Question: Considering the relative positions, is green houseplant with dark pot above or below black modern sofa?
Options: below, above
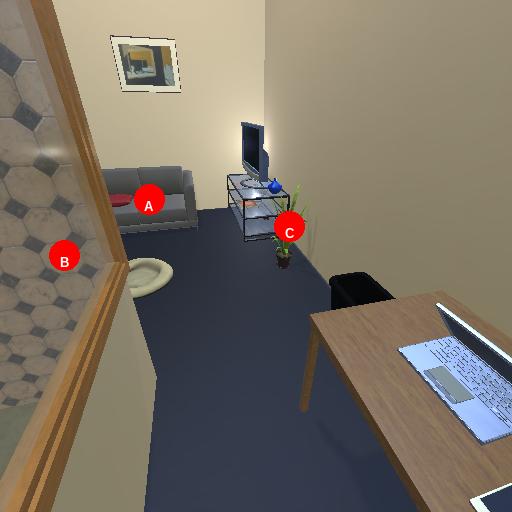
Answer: below